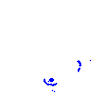
Particle: pion